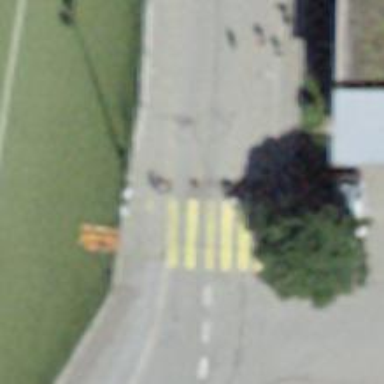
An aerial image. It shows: Marked road crossing.